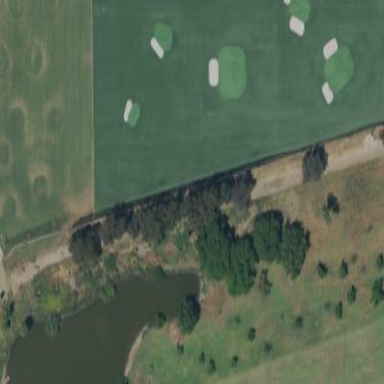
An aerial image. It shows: Golf course with driving range.